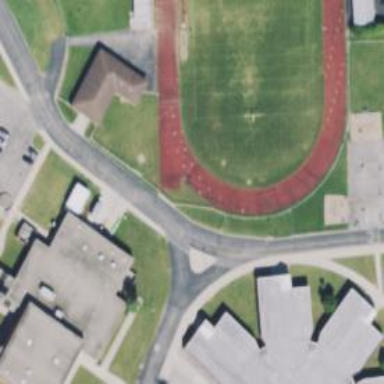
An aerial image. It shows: Track located within leisure land area.